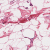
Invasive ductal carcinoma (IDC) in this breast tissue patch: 0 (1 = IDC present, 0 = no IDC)